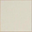
Piece: xx